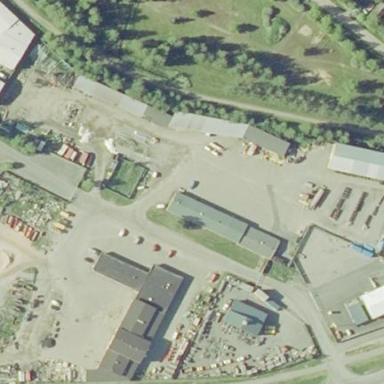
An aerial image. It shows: Industrial area.